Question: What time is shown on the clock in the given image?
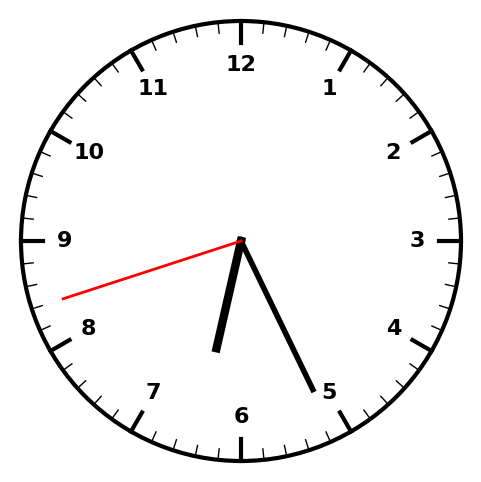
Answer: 06:25:42